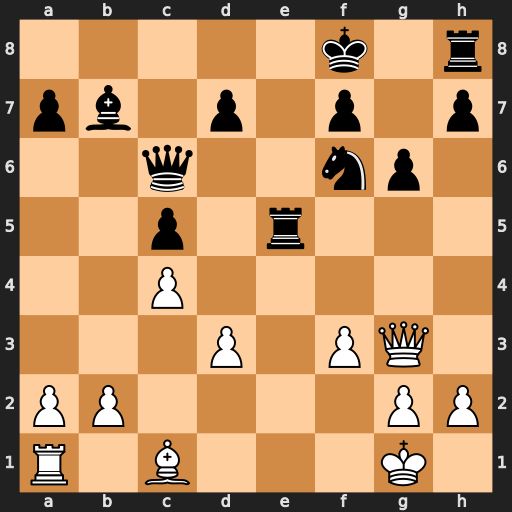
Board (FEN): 5k1r/pb1p1p1p/2q2np1/2p1r3/2P5/3P1PQ1/PP4PP/R1B3K1
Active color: w
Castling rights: -
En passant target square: -
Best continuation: Bh6+ Ke7 Qxe5+